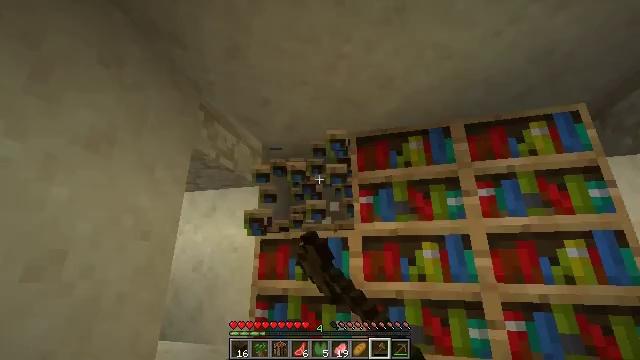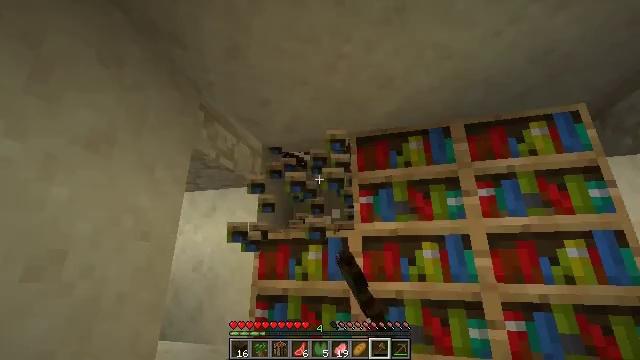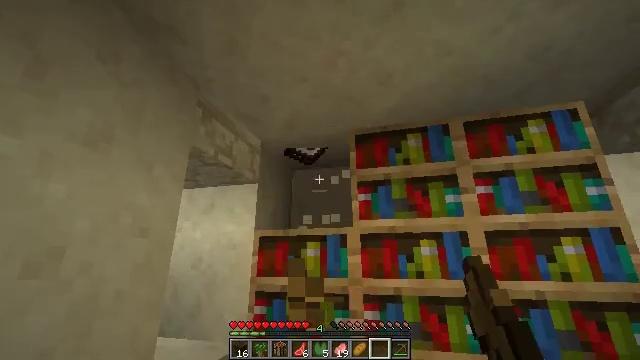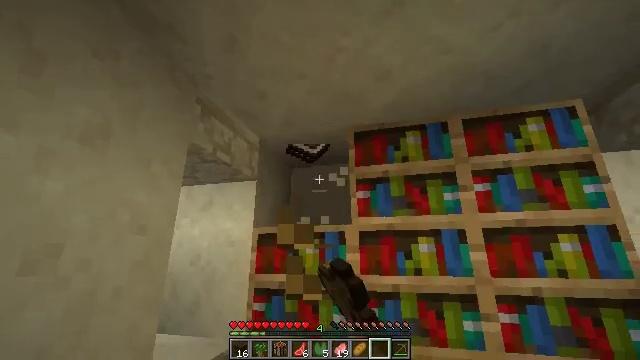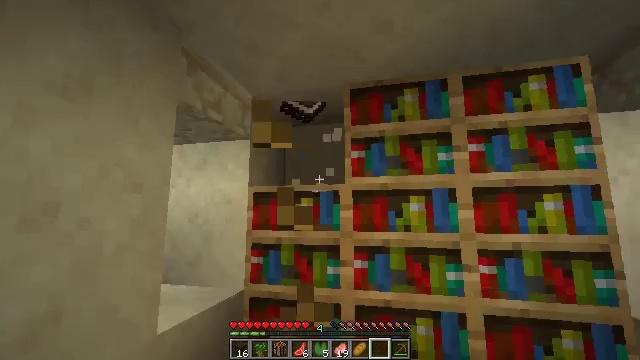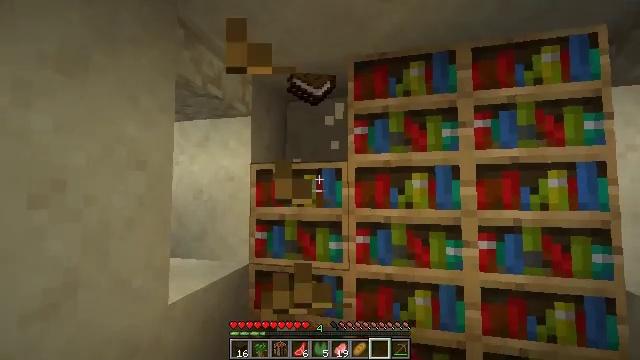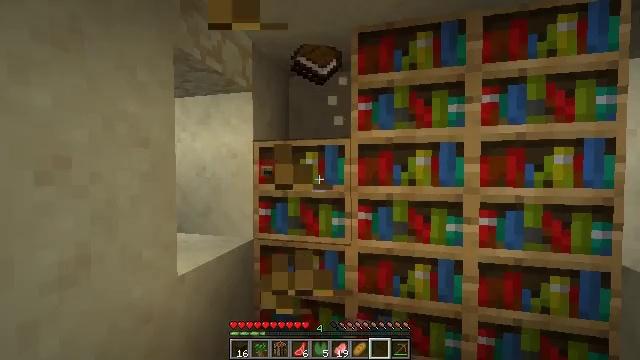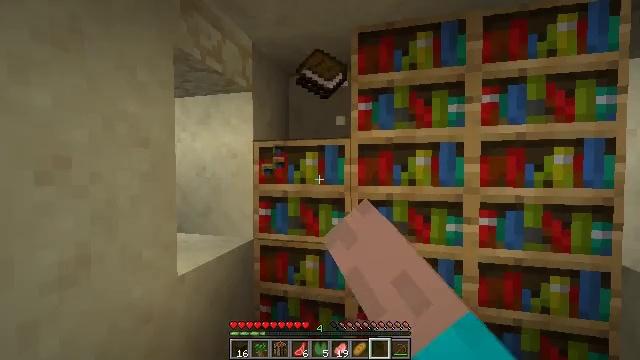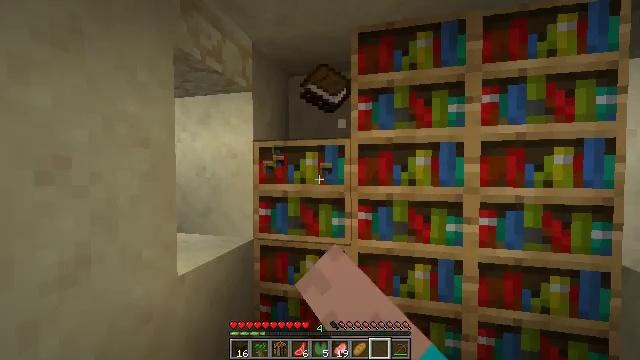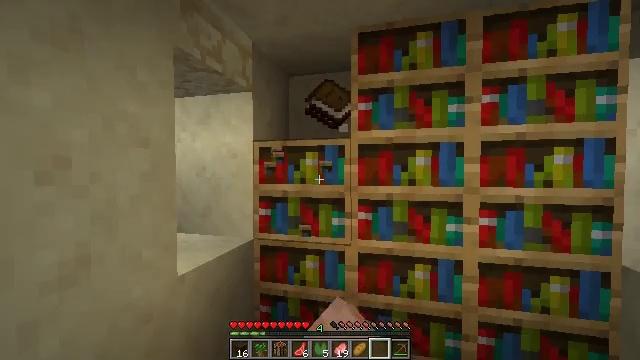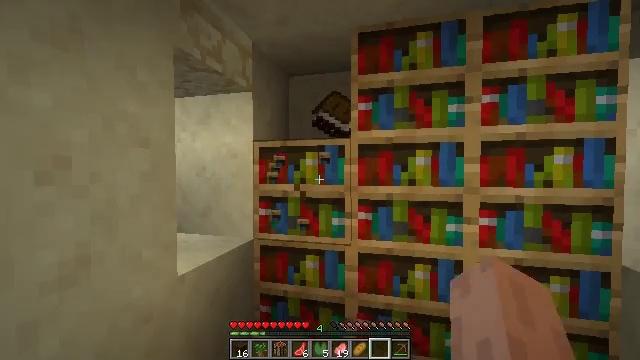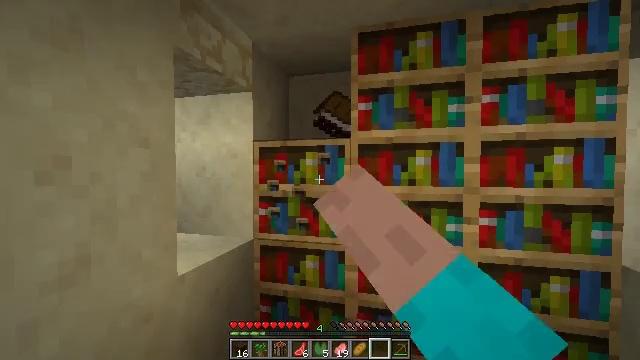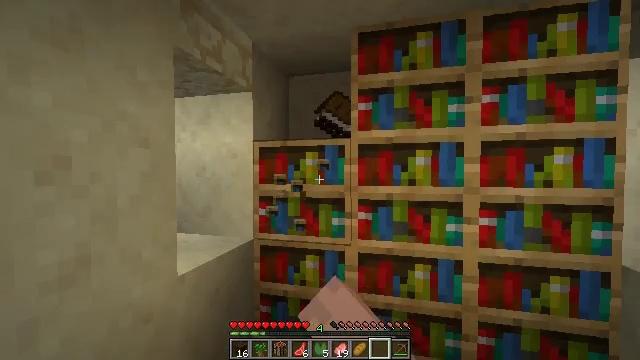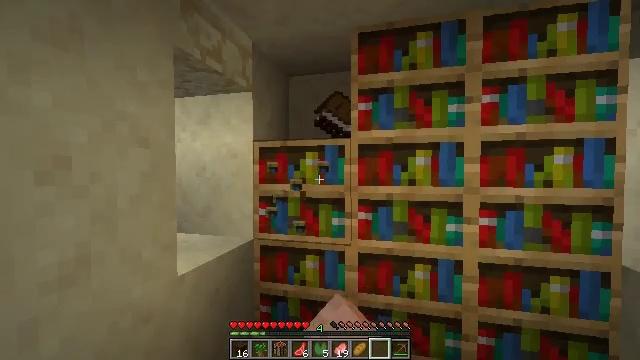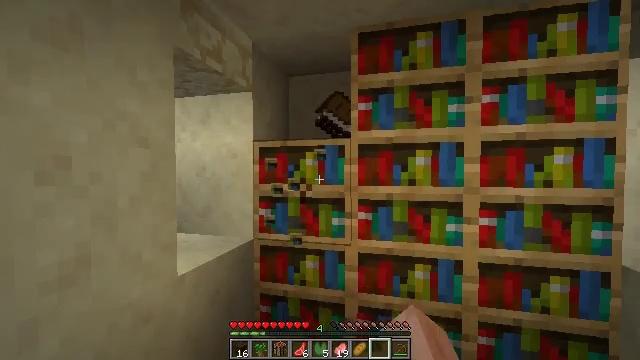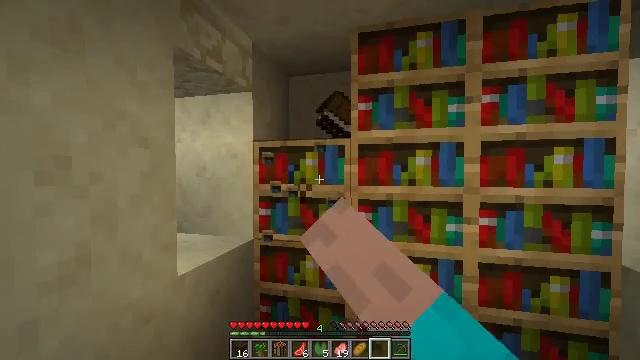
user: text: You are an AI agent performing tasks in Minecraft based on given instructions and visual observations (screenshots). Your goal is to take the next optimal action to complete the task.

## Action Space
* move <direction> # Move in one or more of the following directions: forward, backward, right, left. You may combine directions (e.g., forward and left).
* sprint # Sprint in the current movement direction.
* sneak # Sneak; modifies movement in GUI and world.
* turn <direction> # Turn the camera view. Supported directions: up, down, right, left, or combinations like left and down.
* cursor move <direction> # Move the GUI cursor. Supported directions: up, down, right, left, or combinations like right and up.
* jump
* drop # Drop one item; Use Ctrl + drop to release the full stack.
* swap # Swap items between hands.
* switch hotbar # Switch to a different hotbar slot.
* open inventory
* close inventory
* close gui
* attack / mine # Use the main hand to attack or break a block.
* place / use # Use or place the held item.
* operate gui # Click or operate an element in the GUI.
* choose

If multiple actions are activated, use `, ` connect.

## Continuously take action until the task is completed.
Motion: motion action
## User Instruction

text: Mine the bookshelf to gather resources.
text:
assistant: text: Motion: attack / mine
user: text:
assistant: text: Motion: attack / mine
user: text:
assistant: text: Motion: attack / mine
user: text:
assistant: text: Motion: turn right and down, attack / mine
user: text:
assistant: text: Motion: turn down, attack / mine
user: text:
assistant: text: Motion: turn down, attack / mine
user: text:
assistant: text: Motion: attack / mine
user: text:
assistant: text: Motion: attack / mine
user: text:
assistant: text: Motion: attack / mine
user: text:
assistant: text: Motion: attack / mine
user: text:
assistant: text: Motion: attack / mine
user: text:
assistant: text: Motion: attack / mine
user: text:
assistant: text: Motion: attack / mine
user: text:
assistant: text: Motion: attack / mine
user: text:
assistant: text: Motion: attack / mine
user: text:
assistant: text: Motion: move forward and move left, attack / mine
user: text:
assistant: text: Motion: move forward and move left, attack / mine
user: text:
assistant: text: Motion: move forward and move left, turn right, attack / mine
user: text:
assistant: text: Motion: move forward, attack / mine
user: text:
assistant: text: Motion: turn right, attack / mine
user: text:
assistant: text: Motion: turn right, attack / mine
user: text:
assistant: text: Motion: turn right, attack / mine
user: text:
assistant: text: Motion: turn right, attack / mine
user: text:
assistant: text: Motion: attack / mine
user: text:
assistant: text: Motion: attack / mine
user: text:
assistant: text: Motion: attack / mine
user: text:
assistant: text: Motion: attack / mine
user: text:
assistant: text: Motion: attack / mine
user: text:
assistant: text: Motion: attack / mine
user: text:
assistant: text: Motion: attack / mine